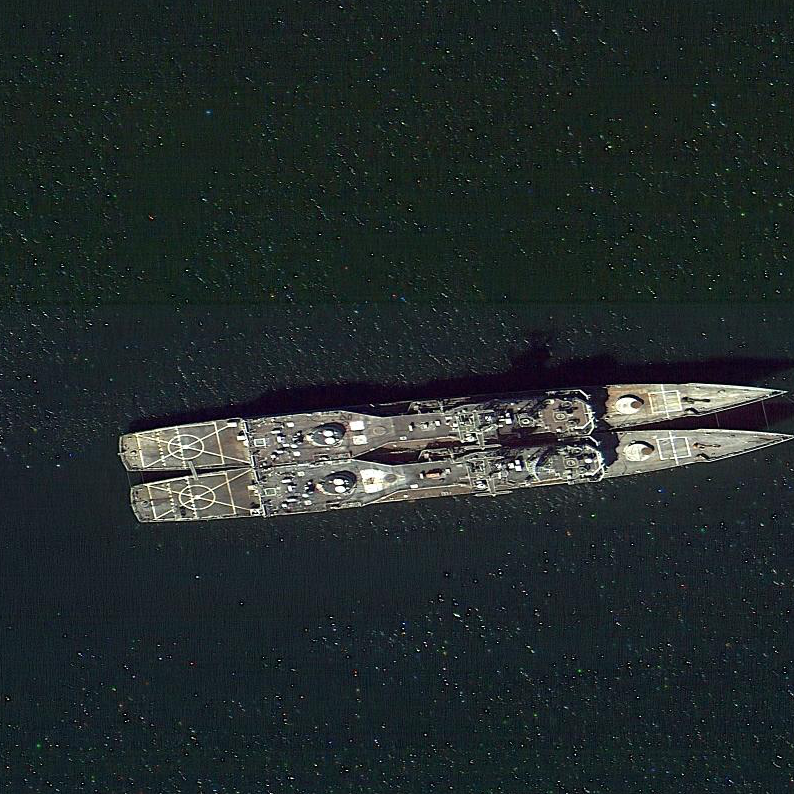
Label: Ticonderoga-class_cruiser